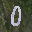
Label: 0